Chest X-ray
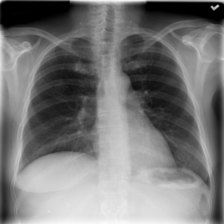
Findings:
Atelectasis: negative
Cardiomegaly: negative
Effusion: negative
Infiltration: negative
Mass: negative
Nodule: negative
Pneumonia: negative
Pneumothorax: negative
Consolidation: negative
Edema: negative
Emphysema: negative
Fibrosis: negative
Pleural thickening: negative
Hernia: negative